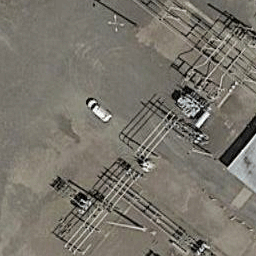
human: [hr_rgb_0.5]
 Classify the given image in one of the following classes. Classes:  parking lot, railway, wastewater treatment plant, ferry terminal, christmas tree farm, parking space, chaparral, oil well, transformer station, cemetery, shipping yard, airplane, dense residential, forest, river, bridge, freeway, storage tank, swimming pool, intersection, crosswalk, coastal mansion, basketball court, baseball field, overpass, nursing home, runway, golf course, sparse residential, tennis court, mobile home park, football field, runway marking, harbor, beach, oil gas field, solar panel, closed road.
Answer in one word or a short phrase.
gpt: transformer station